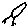
Label: bird